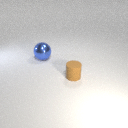
large blue metal sphere to the left of small brown rubber cylinder